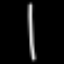
Label: line